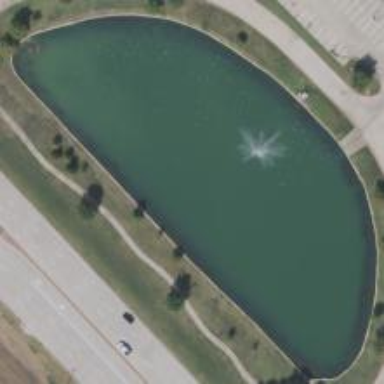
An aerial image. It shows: Pond with natural water.